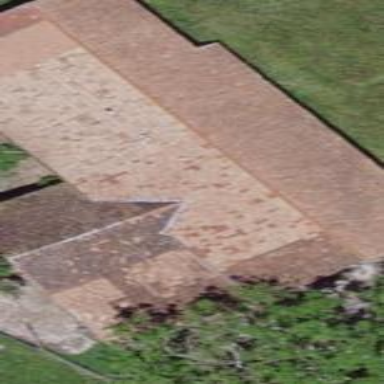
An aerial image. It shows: Barn.